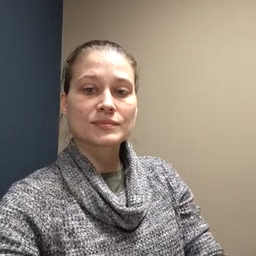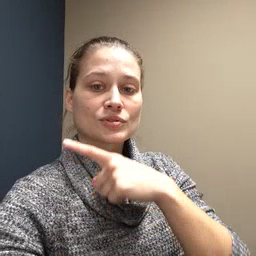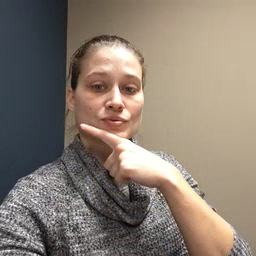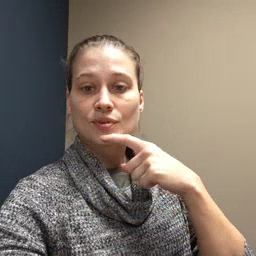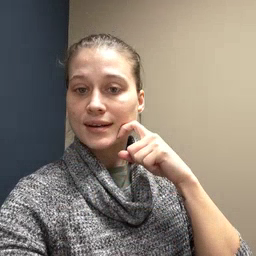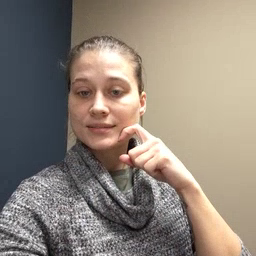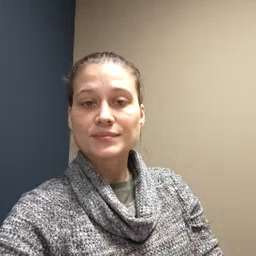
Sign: dry